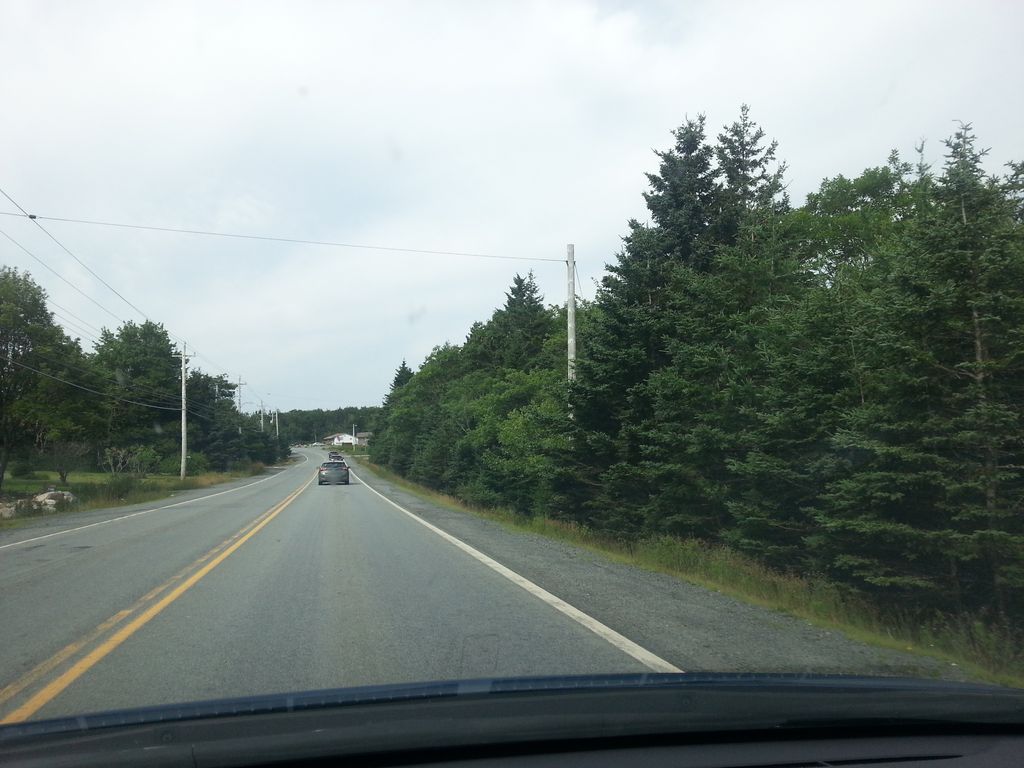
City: halifax